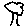
Label: tree